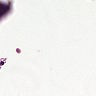
Metastatic tissue present: no